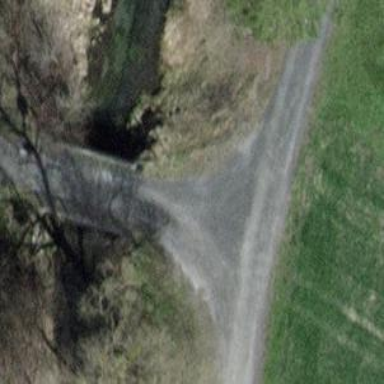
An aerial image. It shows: Track road with compacted surface that leads to bridge.